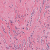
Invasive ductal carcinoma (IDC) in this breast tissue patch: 1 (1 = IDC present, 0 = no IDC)